Question: This is going to drive me nuts.
I set up a new property to track an iOS app, and started setting up the GA client SDK on the client app. However, the property dashboard does not register any hits from my app.
I get this console output when sending hit:
'''
(GAIBatchingDispatcher.m:431): Saved hit: {
parameters = {
"&_crc" = 0;
"&_u" = ".ooKo9L";
"&_v" = "mi3.0.9";
"&a" = <PHONE>;
"&aid" = "com.XXX.XX";
"&an" = XX;
"&ate" = "<null>";
"&av" = "0.9.71a";
"&cd" = "SCREEN NAME";
"&cid" = "549985f5-53de-44f7-8ddf-39f8ecc4bf79";
"&idfa" = "<null>";
"&sr" = 320x568;
"&t" = screenview;
"&tid" = "UA-XXXX-X";
"&ul" = en;
"&v" = 1;
"&z" = 18323534810575848962;
gaiVersion = "3.09";
};
timestamp = "2014-10-23 12:48:47 +0000";
}
'''
And I even get the following console output at times of dispatch:
'''
GoogleAnalytics 3.09 -[GAIRequestBuilder requestGetUrl:payload:] (GAIRequestBuilder.m:195): building URLRequest for https://ssl.google-analytics.com/collect
GoogleAnalytics 3.09 -[GAIBatchingDispatcher dispatchWithCompletionHandler:] (GAIBatchingDispatcher.m:536): Sending hit(s) GET: https://ssl.google-analytics.com/collect?av=0.9.71a&a=<PHONE>&cd=Akustikhane+CUSTOM&t=screenview&_crc=0&ul=en&cid=549985f5-53de-44f7-8ddf-39f8ecc4bf79&tid=UA-XXXX-X&_u=.ooKo9L&sr=320x568&v=1&aid=com.XXX.XX&an=XX&_v=mi3.0.9&ht=1414068527552&qt=5882&z=18323534810575848962
GoogleAnalytics 3.09 -[GAIBatchingDispatcher didSendHits:response:data:error:completionHandler:] (GAIBatchingDispatcher.m:161): Hit(s) dispatched: HTTP status 200
GoogleAnalytics 3.09 -[GAIBatchingDispatcher deleteHits:] (GAIBatchingDispatcher.m:443): hit(s) Successfully dispatched
GoogleAnalytics 3.09 -[GAIBatchingDispatcher didSendHits:sendMore:] (GAIBatchingDispatcher.m:174): 1 hit(s) sent
'''
...which pretty much tells me that there is nothing wrong with the client-side. I checked the account ID I use a thousand times and it is correct.
The code I use to send hits is as follows for additional info:
'''
//Initialization
[GAI sharedInstance].trackUncaughtExceptions = YES;
[GAI sharedInstance].dispatchInterval = 10;
[[[GAI sharedInstance] logger] setLogLevel:kGAILogLevelVerbose];
[[GAI sharedInstance] trackerWithTrackingId:@"UA-XXXX-X"];
//Sending hit
[[[GAI sharedInstance] defaultTracker] set:kGAIScreenName value:[NSString stringWithFormat:@"%@ CUSTOM", view]];
[[[GAI sharedInstance] defaultTracker] send:[[GAIDictionaryBuilder createScreenView] build]];
'''
The weirdest part is that But NOT for the new property. I created the new property in the exact same way as the old one. (It's set for mobile, and belongs to the same account) So I can't see any reason for it to fail. There doesn't seem to be any problems with the view associated with it either.
This is all I see:

Have you encountered anything like this before? Can my property be set up in an incorrect way somehow? Any help would be greatly appreciated.
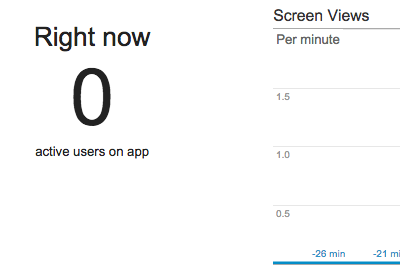
Answer: Something that gets me every time - by default the GA dashboard is set to show events from some date to yesterday. Would you check if you've set it so that it'll show events from today as well?
You can check that in the upper right corner on the calendar input.

As you can see it doesn't include today by default.